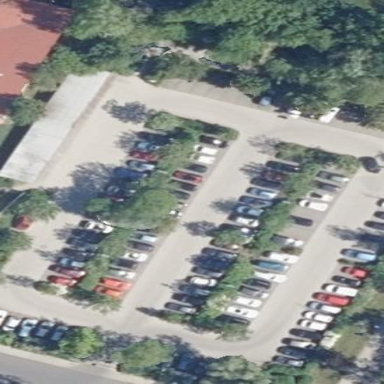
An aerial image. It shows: Parking area with surface.